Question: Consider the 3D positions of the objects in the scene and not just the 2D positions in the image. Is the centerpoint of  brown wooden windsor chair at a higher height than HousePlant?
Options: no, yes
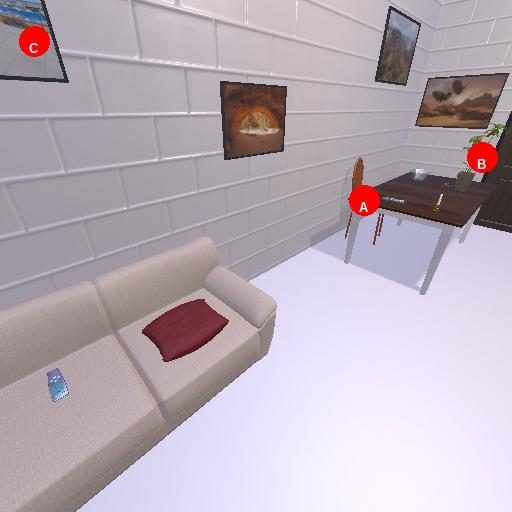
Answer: no